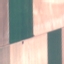
Label: AnnualCrop